Question: I've recently installed a photo gallery WordPress plugin on my school's website, and everything seems to be working except one thing: the navigation bar is overlaying images:

Everything seems to work in other themes.
Where and how can I fix this?
I'm running the latest version of Iceweasel that is in Debian's repos, but I've checked with other browsers too.
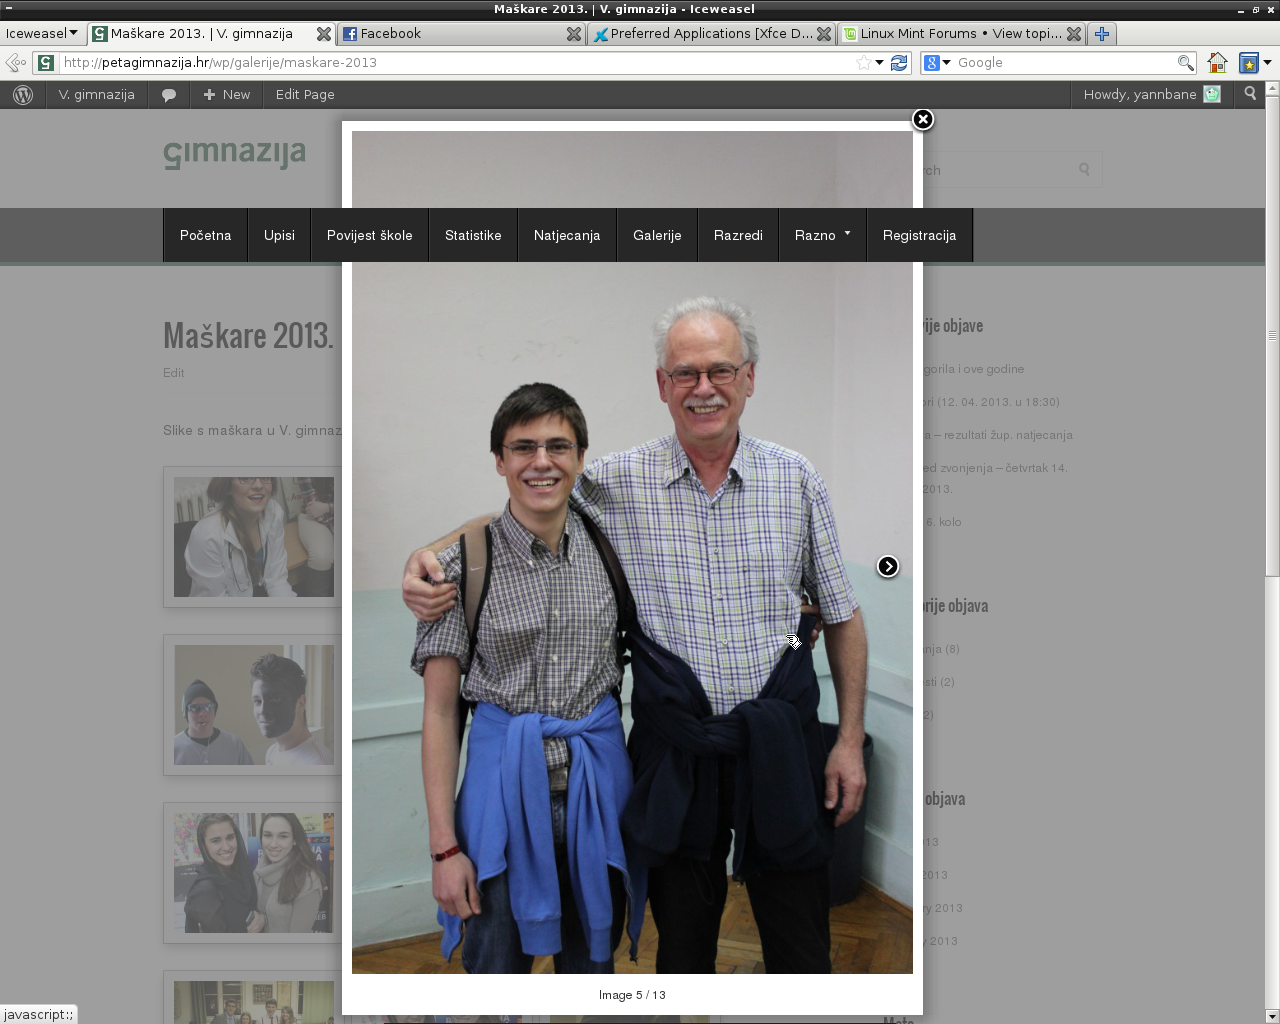
Answer: try this one.
'''
#fancybox-wrap {
position: absolute;
top: 0;
left: 0;
padding: 20px;
z-index: 9999;
outline: none;
display: none;}
'''